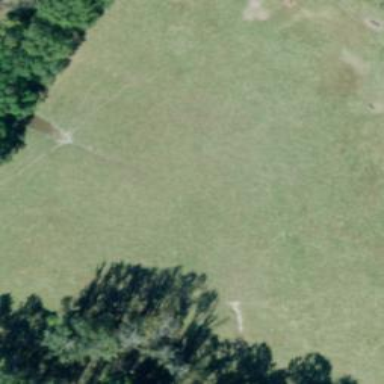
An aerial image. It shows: Beautiful meadow.